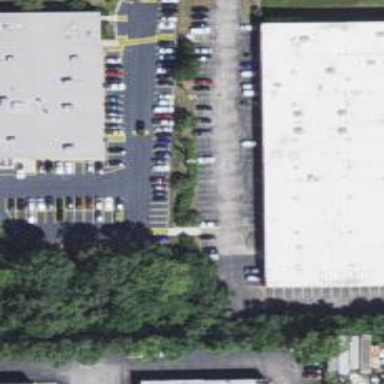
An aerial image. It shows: Warehouse.